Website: home-depot
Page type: review-order
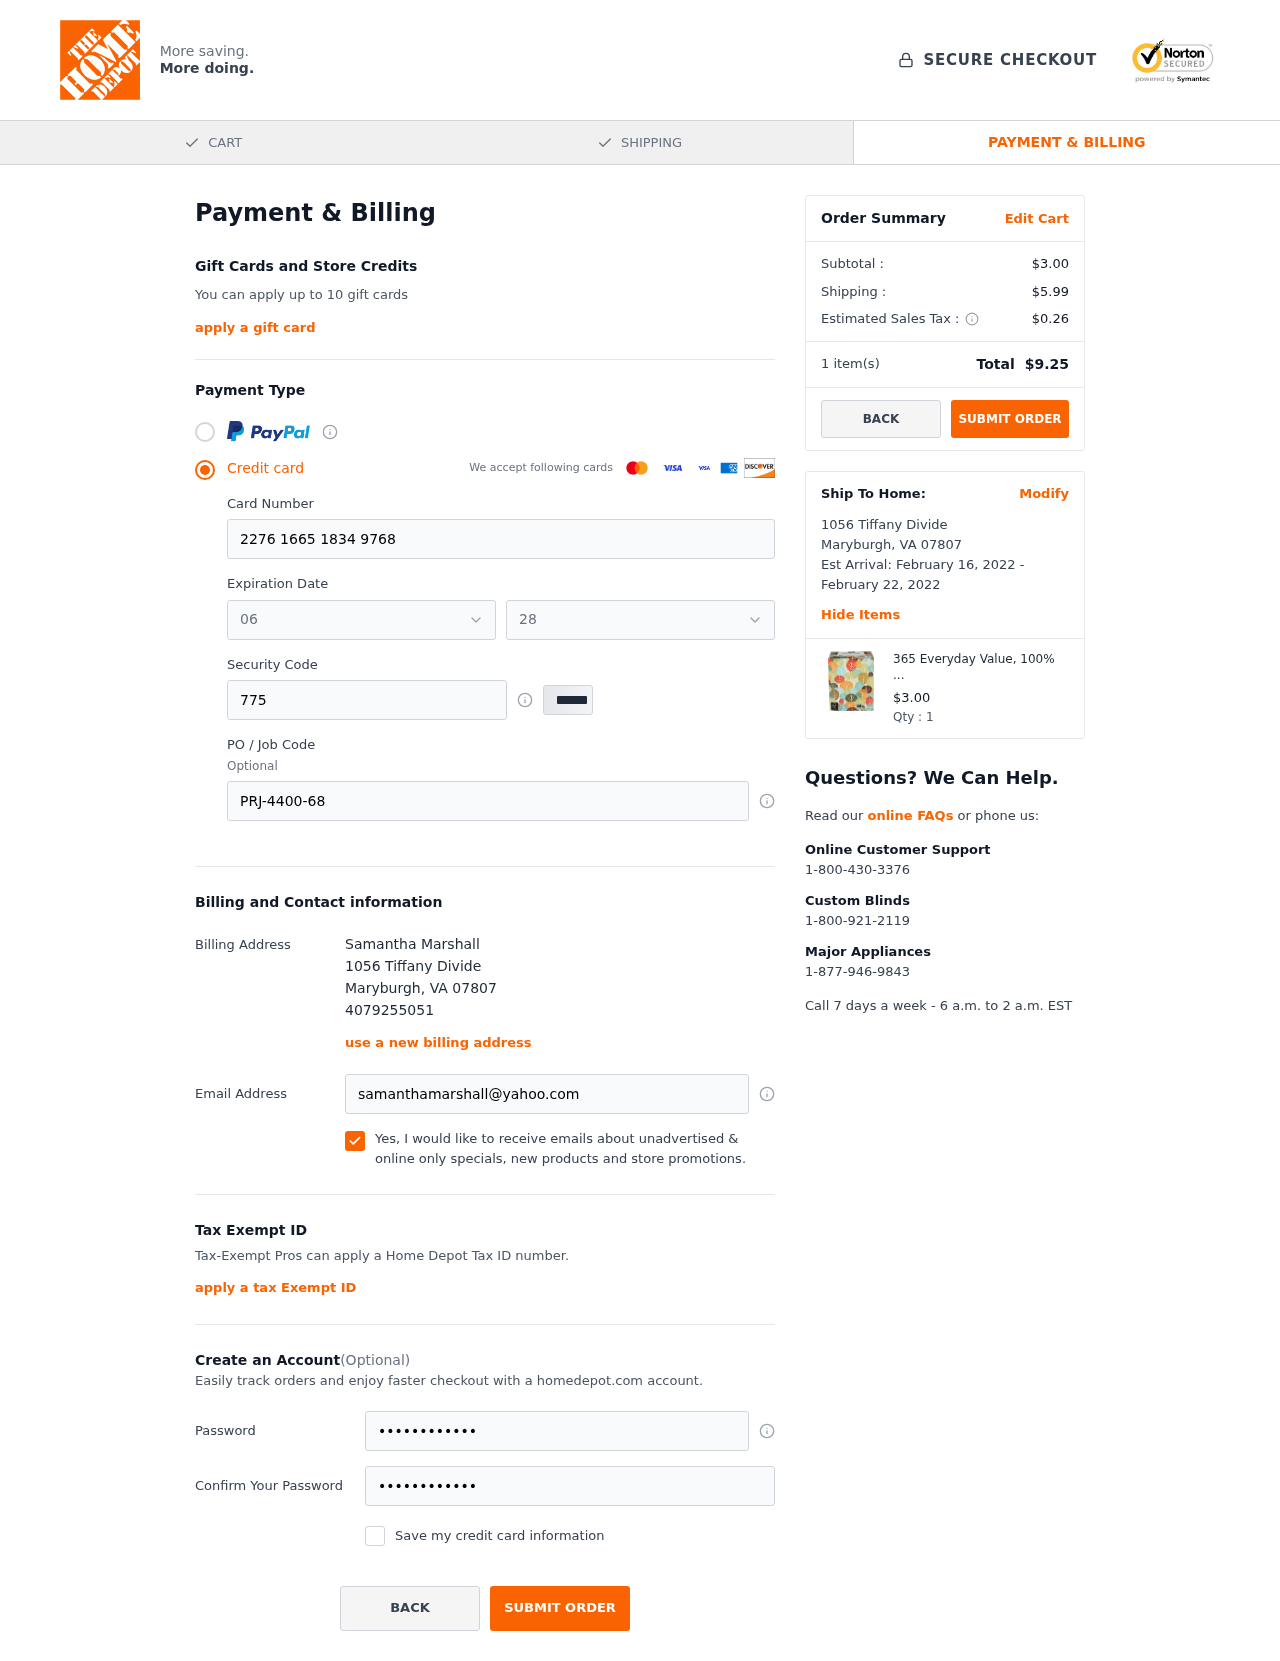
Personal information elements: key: PII_CARD_EXPIRY_MONTH
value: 06
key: PII_CARD_EXPIRY_YEAR
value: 28
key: PII_CITY
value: Maryburgh
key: PII_FULLNAME
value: Samantha Marshall
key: PII_PHONE
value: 4079255051
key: PII_POSTCODE
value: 07807
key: PII_STATE_ABBR
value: VA
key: PII_STREET
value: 1056 Tiffany Divide
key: PII_CARD_NUMBER
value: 2276 1665 1834 9768
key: PII_CARD_CVV
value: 775
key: PII_JOB_CODE
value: PRJ-4400-68
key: PII_EMAIL
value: samanthamarshall@yahoo.com
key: PII_STATE_ABBR2
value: VA
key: PII_POSTCODE_FULL
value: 07807
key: PII_POSTCODE_NUMERIC
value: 7807
Product elements: key: PRODUCT1_NAME
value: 365 Everyday Value, 100% Recycled Facial Tissue, 95 Count
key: PRODUCT1_PRICE
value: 3
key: PRODUCT1_QUANTITY
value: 1
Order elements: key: ORDER_SUBTOTAL
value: $3.00
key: ORDER_SHIPPING_COST
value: $5.99
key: ORDER_TAX
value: $0.26
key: ORDER_NUM_ITEMS
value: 1
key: ORDER_TOTAL
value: $9.25
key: ORDER_SHIPPING_DATE
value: February 16, 2022
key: ORDER_DELIVERY_DATE
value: February 22, 2022